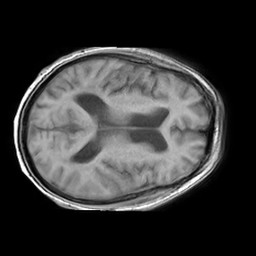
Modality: T1w
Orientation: axial
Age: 73
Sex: male
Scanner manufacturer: philips
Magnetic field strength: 1.5 T
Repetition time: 0.1779 s
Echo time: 0.001804 s